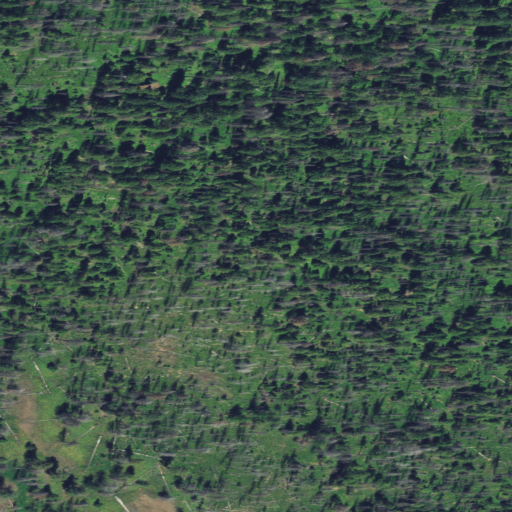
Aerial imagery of ridge(s) in Oregon named Grizzly Bear Ridge containing evergreen forest, shrub, and grassland